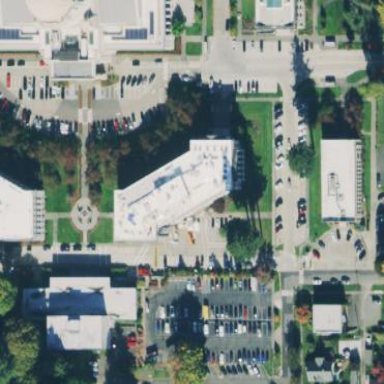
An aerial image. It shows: Government office building.